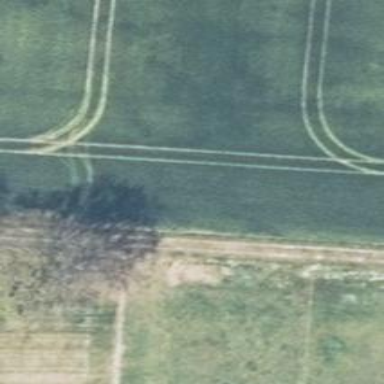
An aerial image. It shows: Grass track with grade 5 tracktype.